Interaction volume radius: 5 \u00c5
Interaction volume height: 20 \u00c5
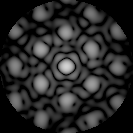
Disorder parameter: 0.3045